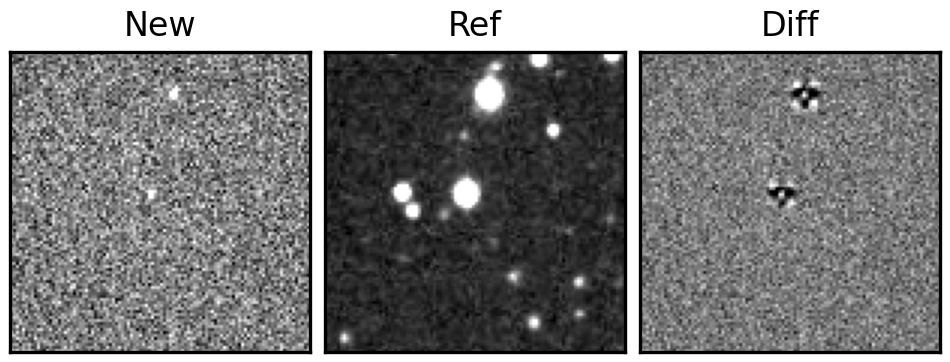
Label: bogus